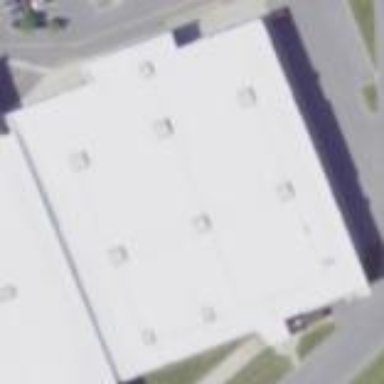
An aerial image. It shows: Retail building.